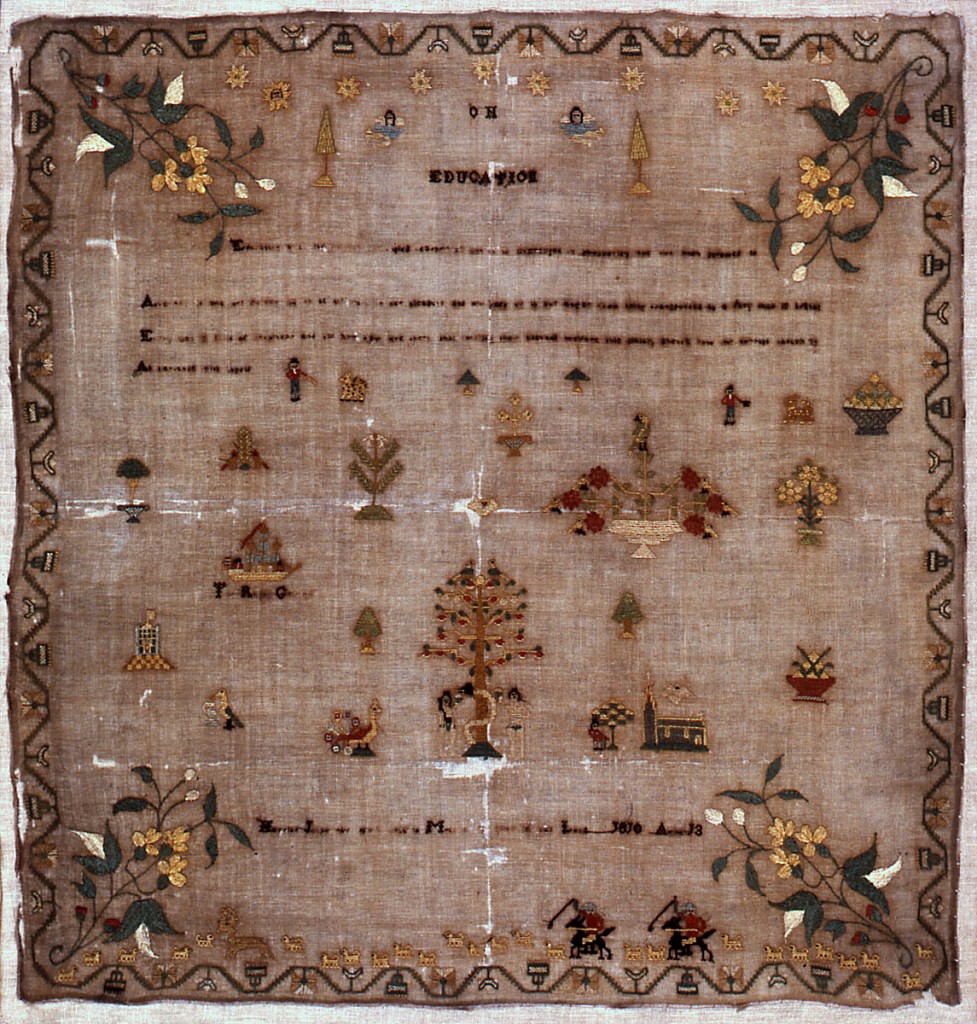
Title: Sampler
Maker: Harriot Jones
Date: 1810
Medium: silk embroidery, wool foundation Technique: cross, tent and satin stitches on plain weave
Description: Verse "on Education" at top with a stag hunt at bottom and a Crucifixion.  Designs of buildings, ships, animals, birds, trees and flowers throughout.  Signed "Harriot Jones aged 13 years."  Bordered with an angular floral pattern.